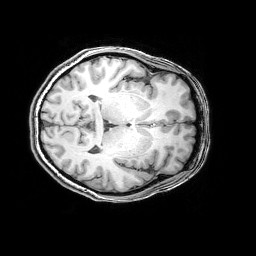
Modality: T1w
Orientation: axial